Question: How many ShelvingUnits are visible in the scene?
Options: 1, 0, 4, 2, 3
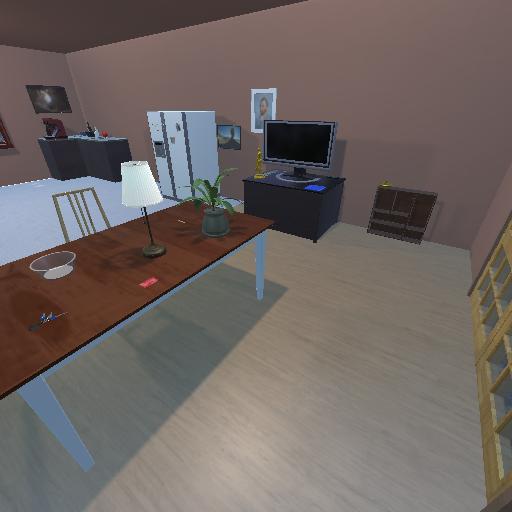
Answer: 1